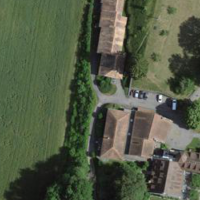
EUNIS habitat code: 52
Species observed at this site:
Corvus corone
Fagus sylvatica
Alcedo atthis
Botaurus stellaris
Aegithalos caudatus
Circaetus gallicus
Sylvia atricapilla
Spinus spinus
Poecile palustris
Pernis apivorus
Larus michahellis
Erithacus rubecula
Dryocopus martius
Phoenicurus ochruros
Certhia familiaris
Corvus corax
Periparus ater
Cyanistes caeruleus
Lophophanes cristatus
Sturnus vulgaris
Troglodytes troglodytes
Chloris chloris
Corvus frugilegus
Passer domesticus
Passer montanus
Turdus merula
Emberiza cia
Hirundo rustica
Milvus migrans
Milvus milvus
Turdus pilaris
Regulus regulus
Coccothraustes coccothraustes
Motacilla alba
Delichon urbicum
Certhia brachydactyla
Turdus philomelos
Fulica atra
Emberiza citrinella
Dendrocopos major
Buteo buteo
Turdus iliacus
Chroicocephalus ridibundus
Phylloscopus collybita
Gallinula chloropus
Pica pica
Sitta europaea
Garrulus glandarius
Columba livia
Nucifraga caryocatactes
Picus viridis
Motacilla cinerea
Anas platyrhynchos
Linaria cannabina
Accipiter gentilis
Streptopelia decaocto
Fringilla coelebs
Regulus ignicapilla
Coloeus monedula
Carduelis carduelis
Columba palumbus
Fringilla montifringilla
Dryobates minor
Egretta garzetta
Parus major
Columba oenas
Accipiter nisus